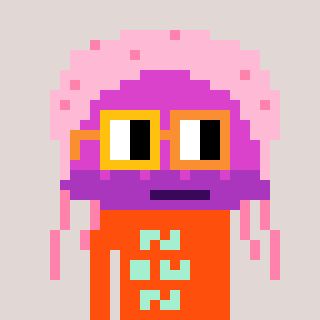
a pixel art character with square yellow and orange glasses, a jellyfish-shaped head and a orange-colored body on a warm background